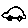
Label: car